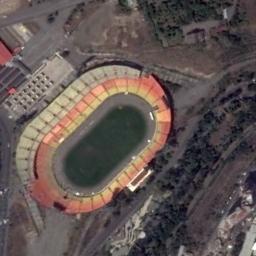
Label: stadium